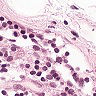
Metastatic tissue present: no